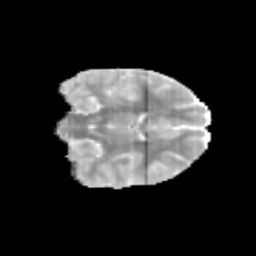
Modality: MD
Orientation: coronal
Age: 12
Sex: female
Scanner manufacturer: siemens
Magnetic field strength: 3 T
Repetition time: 3.8 s
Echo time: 0.07 s